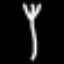
Label: fork